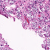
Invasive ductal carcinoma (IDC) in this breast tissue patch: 0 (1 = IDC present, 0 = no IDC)